Field crop: maize
Growth stage: 2
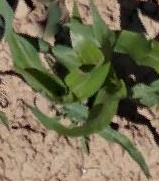
Species: maize